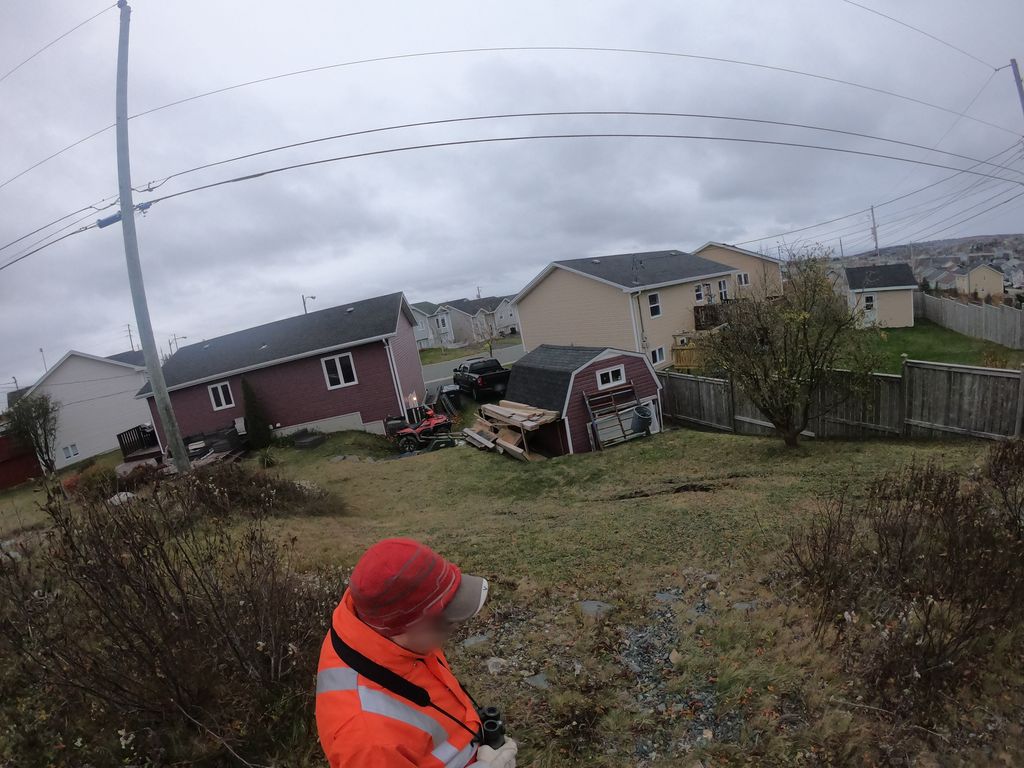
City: st_johns